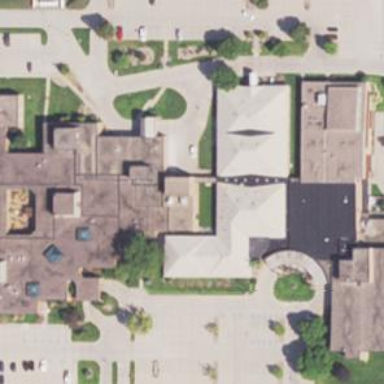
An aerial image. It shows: Healthcare clinic is depicted in the image.